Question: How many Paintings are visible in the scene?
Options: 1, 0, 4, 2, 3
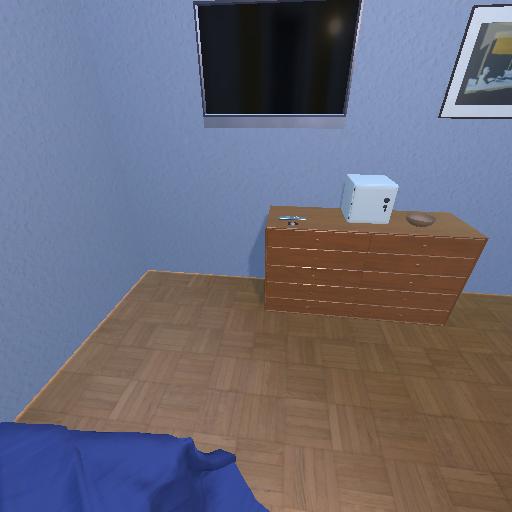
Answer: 1